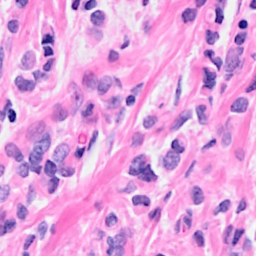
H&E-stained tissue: Breast